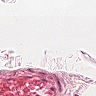
Metastatic tissue present: no